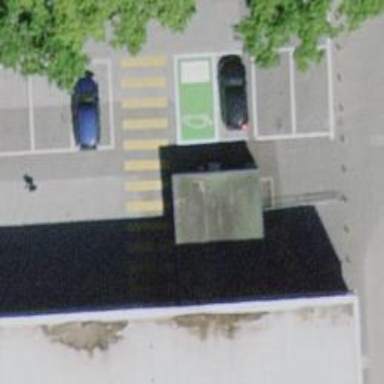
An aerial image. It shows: Charging station.